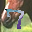
Label: 7